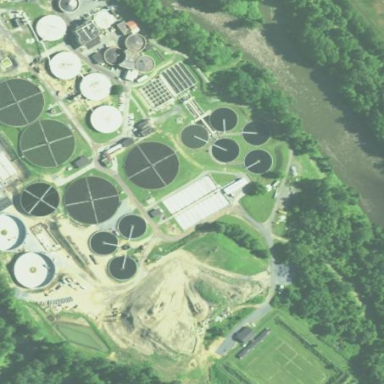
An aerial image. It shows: View of wastewater plant.